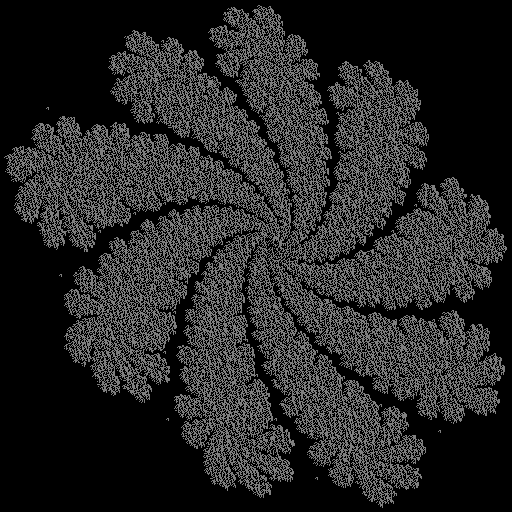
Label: flower